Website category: auto
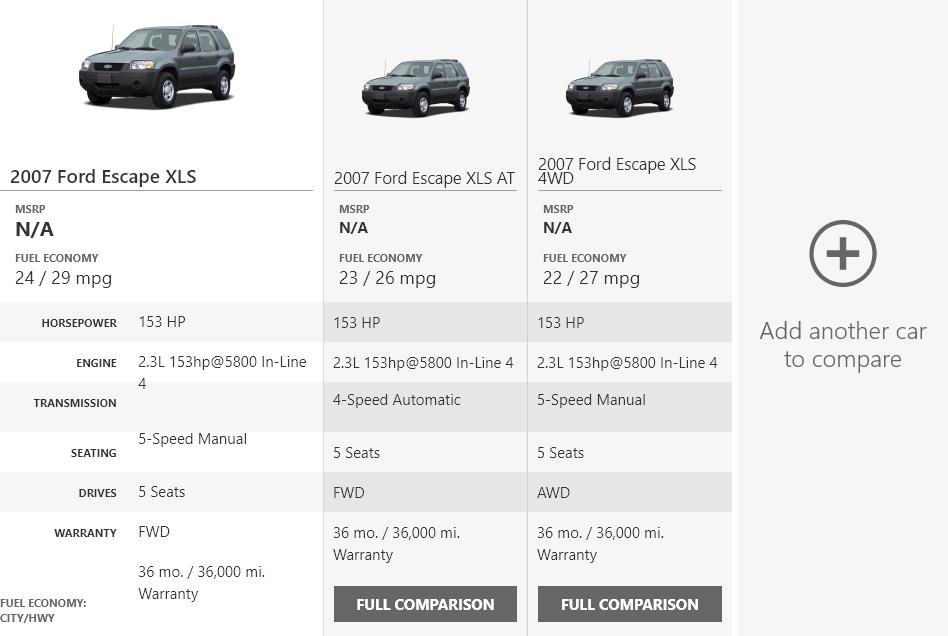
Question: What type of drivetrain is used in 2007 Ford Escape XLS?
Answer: FWD

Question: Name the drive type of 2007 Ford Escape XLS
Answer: FWD

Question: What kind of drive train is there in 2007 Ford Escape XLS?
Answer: FWD

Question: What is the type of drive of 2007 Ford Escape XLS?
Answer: FWD

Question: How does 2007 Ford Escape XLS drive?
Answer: FWD

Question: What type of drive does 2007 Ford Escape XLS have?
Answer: FWD

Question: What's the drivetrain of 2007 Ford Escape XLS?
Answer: FWD

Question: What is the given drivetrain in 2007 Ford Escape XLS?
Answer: FWD

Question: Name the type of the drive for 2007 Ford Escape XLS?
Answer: FWD

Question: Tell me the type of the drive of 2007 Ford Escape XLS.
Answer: FWD

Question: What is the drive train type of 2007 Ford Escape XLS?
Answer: FWD

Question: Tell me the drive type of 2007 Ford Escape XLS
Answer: FWD

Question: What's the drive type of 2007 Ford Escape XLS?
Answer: FWD

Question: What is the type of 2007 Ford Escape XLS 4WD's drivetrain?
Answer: AWD

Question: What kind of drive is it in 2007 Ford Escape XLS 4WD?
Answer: AWD

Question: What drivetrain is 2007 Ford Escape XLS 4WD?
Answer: AWD

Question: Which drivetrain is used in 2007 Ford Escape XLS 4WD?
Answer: AWD

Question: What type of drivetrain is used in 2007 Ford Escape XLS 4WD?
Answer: AWD

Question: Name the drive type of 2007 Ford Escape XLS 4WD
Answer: AWD

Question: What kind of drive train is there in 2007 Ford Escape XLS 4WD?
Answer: AWD

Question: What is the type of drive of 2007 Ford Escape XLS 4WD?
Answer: AWD

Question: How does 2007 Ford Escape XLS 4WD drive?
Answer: AWD

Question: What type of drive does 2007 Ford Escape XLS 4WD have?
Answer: AWD

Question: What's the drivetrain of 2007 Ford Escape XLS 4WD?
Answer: AWD

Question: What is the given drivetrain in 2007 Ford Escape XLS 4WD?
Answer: AWD

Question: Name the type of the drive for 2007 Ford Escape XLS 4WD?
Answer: AWD

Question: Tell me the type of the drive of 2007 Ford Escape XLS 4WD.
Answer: AWD

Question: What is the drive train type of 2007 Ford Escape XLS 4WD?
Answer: AWD

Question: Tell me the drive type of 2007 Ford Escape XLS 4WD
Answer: AWD

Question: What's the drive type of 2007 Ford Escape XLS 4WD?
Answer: AWD

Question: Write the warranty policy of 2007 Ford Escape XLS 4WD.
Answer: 36 mo. / 36,000 mi. Warranty

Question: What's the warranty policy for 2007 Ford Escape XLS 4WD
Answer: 36 mo. / 36,000 mi. Warranty

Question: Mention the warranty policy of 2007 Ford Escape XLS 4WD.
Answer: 36 mo. / 36,000 mi. Warranty

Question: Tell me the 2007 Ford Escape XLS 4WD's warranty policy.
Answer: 36 mo. / 36,000 mi. Warranty